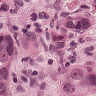
Metastatic tissue present: yes